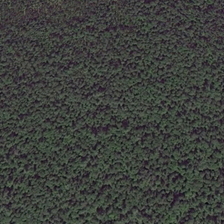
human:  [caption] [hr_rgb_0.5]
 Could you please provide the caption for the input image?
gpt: it is a large piece of green trees .

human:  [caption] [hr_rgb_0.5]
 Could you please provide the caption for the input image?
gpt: it is a large piece of green trees .

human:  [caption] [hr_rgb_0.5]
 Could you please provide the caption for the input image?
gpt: it is a large piece of green trees .

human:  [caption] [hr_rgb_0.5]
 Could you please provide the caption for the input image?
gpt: it is a large piece of green trees .

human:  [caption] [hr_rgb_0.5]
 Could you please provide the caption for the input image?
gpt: it is a large piece of green trees .